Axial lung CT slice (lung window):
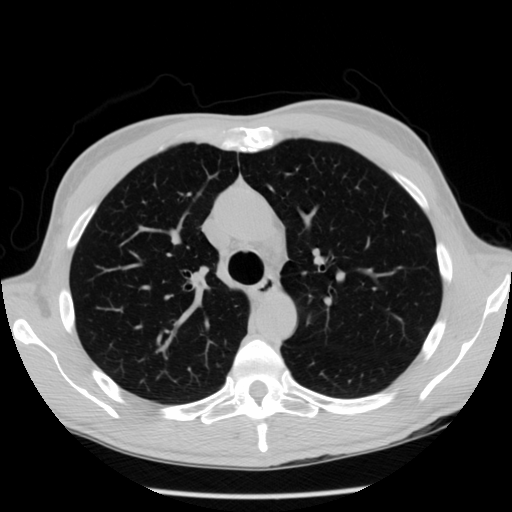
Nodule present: no